Field crop: tomato
Growth stage: 1
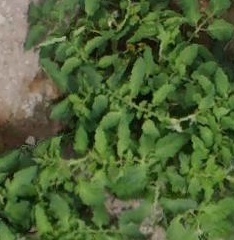
Species: tomato